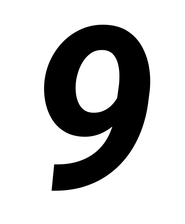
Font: Roboto-Italic_Bold_Italic